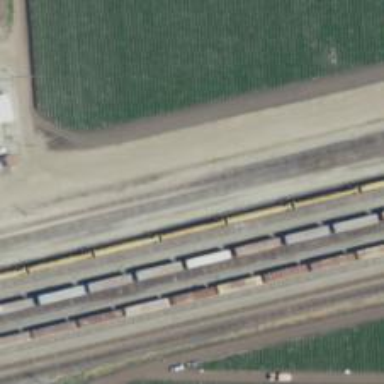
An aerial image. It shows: Railway yard.